Question: So I have created an app(simple IDE) where you can write/edit ada code and save it to temp.adb file.
To compile the file I should open terminal and navigate to the temp.adb directory. and execute
'''
gnatmake temp.adb
'''
If temp.adb has error the errors are shown in the terminal otherwise temp.adb executes within terminal. However I do not want the user to use the terminal and write commands separately. I just want the user to click on the "Build and run" button and it must compile the files and show the results within the app.
My question is if it is possible to show the compilation errors directly in the app? and also execute the temp.adb directly in the app? Where shall I read more about this? Any tips?
This is how the app looks like. The black view represents the console area.

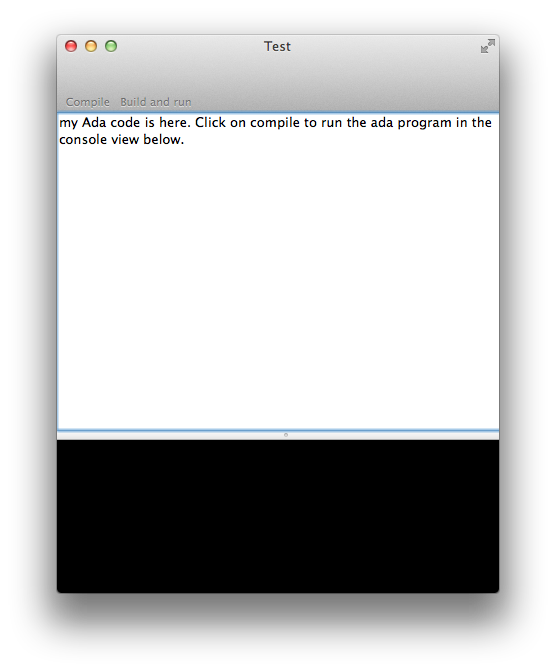
Answer: Use <URL> to redirect stdout and stderr to your output text view.
I've done pretty much the same, but for shell scripts, it should work.